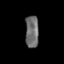
Tissue: prostate
Cell type: T cells
Senescence score: 0.3026
Nuclear area (px): 421
Mean DAPI intensity: 108.874